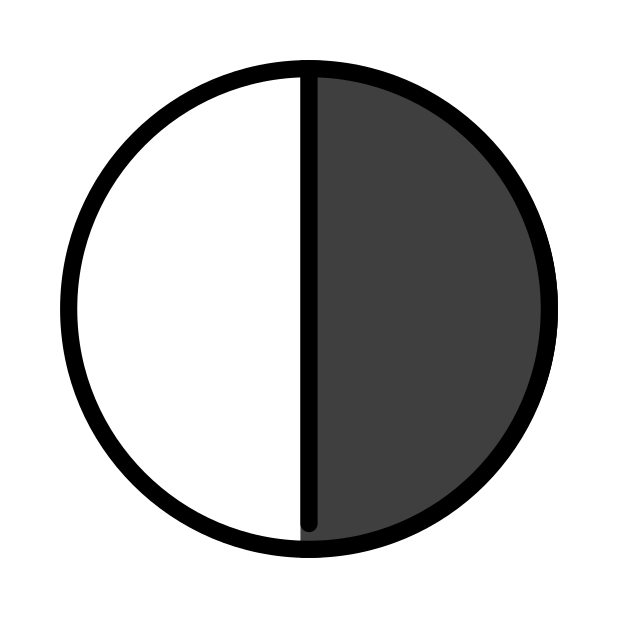
Emoji: ◑
Name: circle with right half black
Unicode: 0x25d1